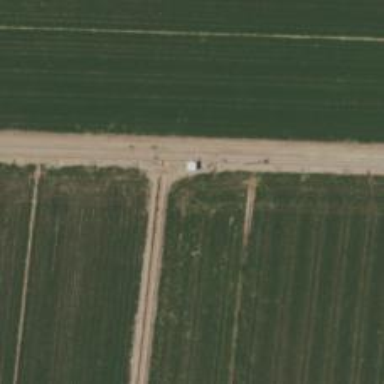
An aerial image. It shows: Irrigation culvert tunnel.